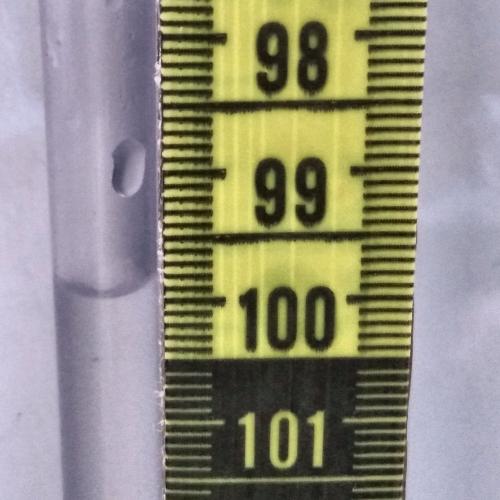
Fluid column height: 99.9 cm